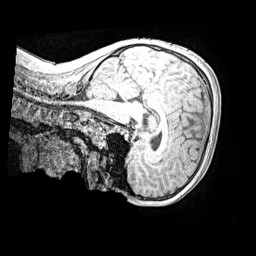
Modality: MP2RAGE
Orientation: sagittal
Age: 10
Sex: male
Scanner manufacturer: siemens
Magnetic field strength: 3 T
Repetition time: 4 s
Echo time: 0.00299 s